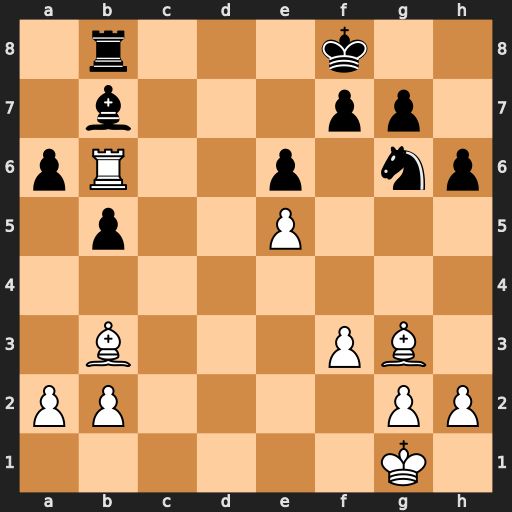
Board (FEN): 1r3k2/1b3pp1/pR2p1np/1p2P3/8/1B3PB1/PP4PP/6K1
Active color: w
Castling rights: -
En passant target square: -
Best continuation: Bc2 Rc8 Bxg6 Rc1+ Kf2 fxg6 Rxb7